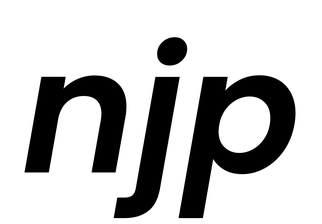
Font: Poppins-SemiBoldItalic